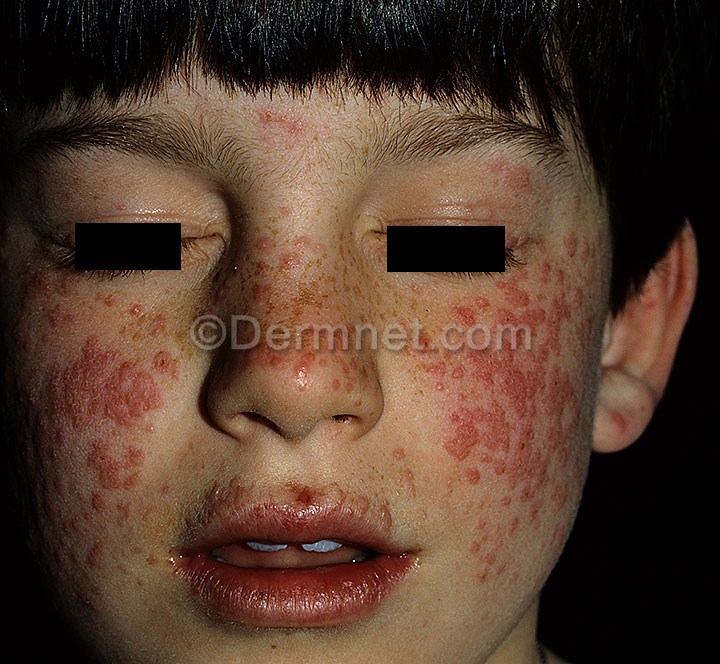
Disease: Light Diseases and Disorders of Pigmentation